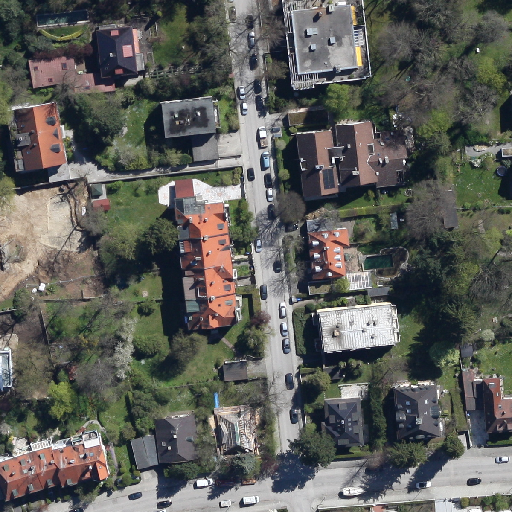
Referring expression: impervious surface